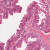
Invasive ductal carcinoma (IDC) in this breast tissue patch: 0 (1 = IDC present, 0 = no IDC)